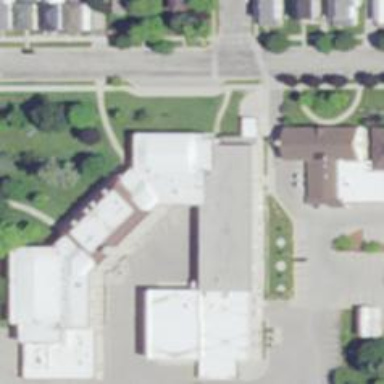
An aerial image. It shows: School building.